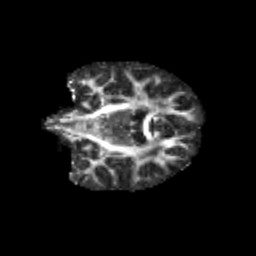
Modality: FA
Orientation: coronal
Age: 11
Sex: male
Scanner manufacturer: siemens
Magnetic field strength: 3 T
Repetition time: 3.8 s
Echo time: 0.07 s